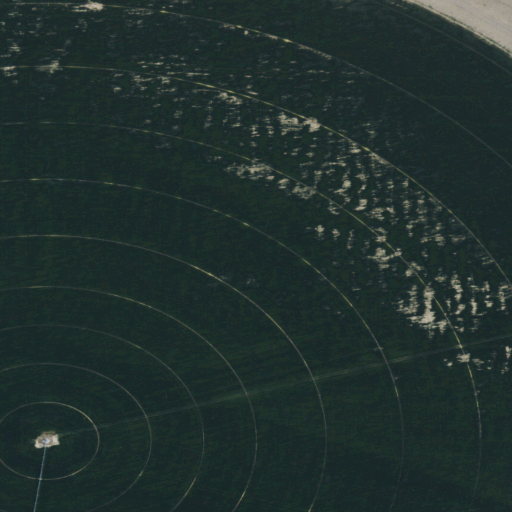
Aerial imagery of bar in Idaho named Big Foot Bar containing cultivated crops, pasture, low intensity development, shrub, and open development